Question: I am working on a C++ program, which uses cURL lib. When I try to connect to URL, that is incorrect or the page is down I get following error :
- -
And the program terminates. And that is the problem, because I it to go futher and connect to other pages. I just won't parse and analyze the broken page I don't want to end my program after come across such one.
I posted similar topic, but it contained only snippets of code so it was diffcult for you to say what is wrong, now I will post whole code.
'''
int PageHandler::getCleanAndRepairedPage(string pageURL, string& outDoc)
throw (exception) {
if (find(visitedPages.begin(), visitedPages.end(), pageURL)
!= visitedPages.end()) {
// url has already been visited
outDoc = "";
return VISITED_PAGE_ERROR;
} else { // new url
visitedPages.push_back(pageURL);
char *charURL;
charURL = const_cast<char*> (pageURL.c_str());
CURL *curl;
char curl_errbuf[CURL_ERROR_SIZE];
TidyBuffer output = { 0 };
TidyBuffer errbuf = { 0 };
TidyBuffer docbuf = { 0 };
TidyDoc tdoc = tidyCreate(); // Initialize "document"
tidyOptSetBool(tdoc, TidyForceOutput, yes);
tidyOptSetInt(tdoc, TidyWrapLen, 4096);
tidyBufInit(&docbuf);
int rc = -1;
Bool ok;
curl = curl_easy_init();
curl_easy_setopt( curl, CURLOPT_URL, charURL );
curl_easy_setopt( curl, CURLOPT_ERRORBUFFER, curl_errbuf );
curl_easy_setopt( curl, CURLOPT_WRITEFUNCTION, write_cb );
curl_easy_setopt(curl, CURLOPT_NOPROGRESS, 0L);
curl_easy_setopt(curl, CURLOPT_VERBOSE, 1L);
curl_easy_setopt( curl , CURLOPT_WRITEDATA, &docbuf );
int err;
err = curl_easy_perform(curl);
cout << "curl_easy_perfom return value = " << err << endl;
if (!err) {
ok = tidyOptSetBool(tdoc, TidyXhtmlOut, yes); // Convert to XHTML
if (ok) {
rc = tidySetErrorBuffer(tdoc, &errbuf); // Capture diagnostics
if (rc >= 0) {
rc = tidyParseBuffer(tdoc, &docbuf); // parse the buffer
}
if (rc >= 0) {
rc = tidyCleanAndRepair(tdoc); // Tidy it up!
}
if (rc >= 0) {
rc = tidyRunDiagnostics(tdoc); // Kvetch
}
if (rc > 1) { // If error, force output.
rc = (tidyOptSetBool(tdoc, TidyForceOutput, yes) ? rc : -1);
}
if (rc >= 0) {
rc = tidySaveBuffer(tdoc, &output); // Pretty Print
}
}
if (rc >= 0) {
if (rc > 0) {
//printf("
Diagnostics:
%s", errbuf.bp);
}
} else {
printf("A severe error (%d) occurred.
", rc);
}
} else {
printf("%s
", curl_errbuf);
}
if (err == NO_ERROR) {
string tmp(reinterpret_cast<char const*> (output.bp));
outDoc = tmp;
} else {
outDoc = "";
}
curl_easy_cleanup(curl);
tidyBufFree(&docbuf);
tidyBufFree(&output);
tidyBufFree(&errbuf);
tidyRelease(tdoc);
return err; // err == 0 <=> everything ok!
}
}
'''
And the console output :
EDIT : I forgot to say what is going on on console output. I connect to many pages and the invalid URL is just one of them. At the beginning you can see a succesful connection and cURL messages about it, the result of curl_easy_perform equals 0, which indicate that everything went good. Next message is about connection to the invalid URL, as u can see return value of curl_easy_perform is 6, which is not good.

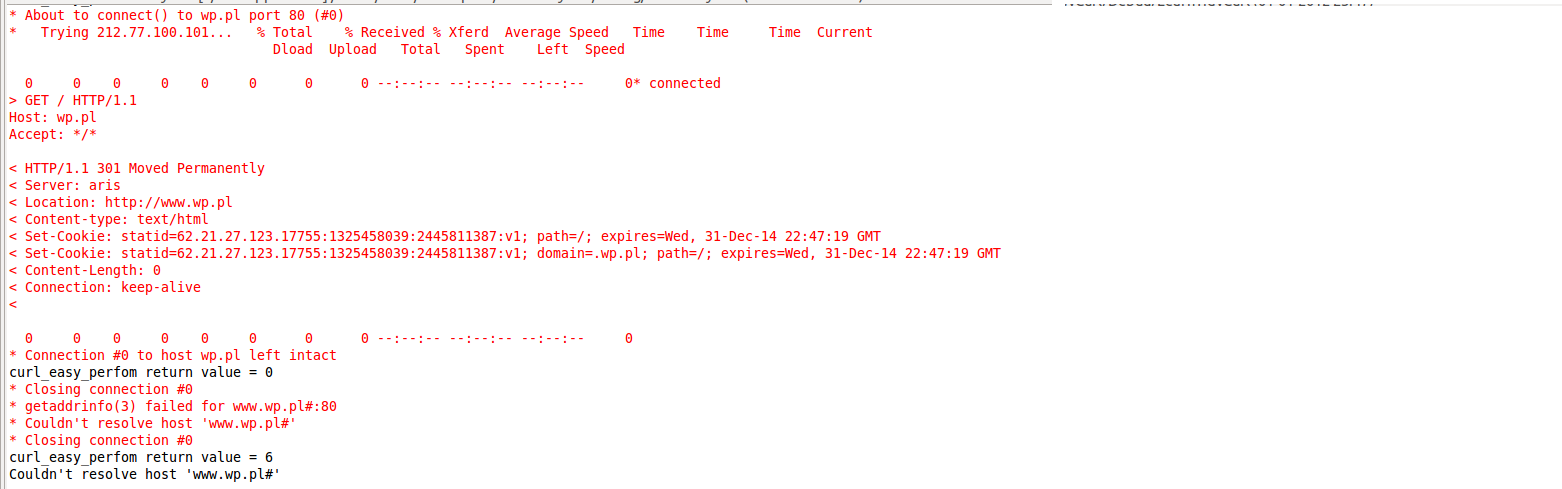
Answer: "www.wp.pl#" is not a legal URL and it causes libcurl to (mistakenly) use the entire string as a host name, and you don't have any such and the operation fails.